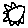
Label: sun